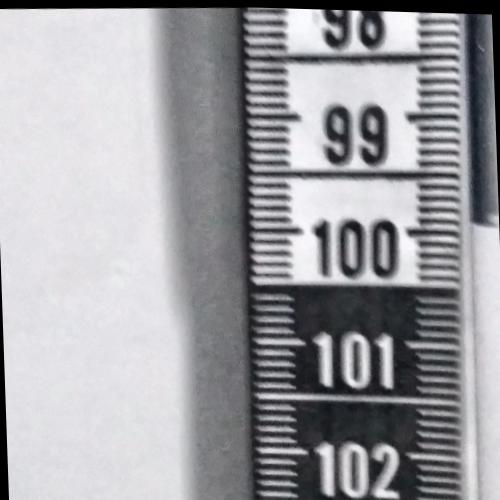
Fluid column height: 99.9 cm